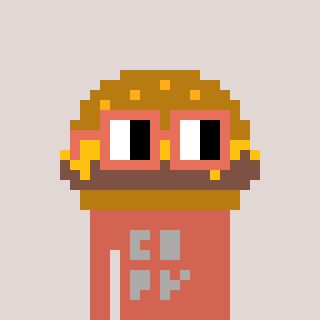
a pixel art character with square orange glasses, a burger-shaped head and a peachy-colored body on a warm background